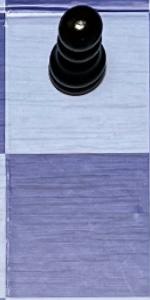
Label: Empty